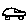
Label: car